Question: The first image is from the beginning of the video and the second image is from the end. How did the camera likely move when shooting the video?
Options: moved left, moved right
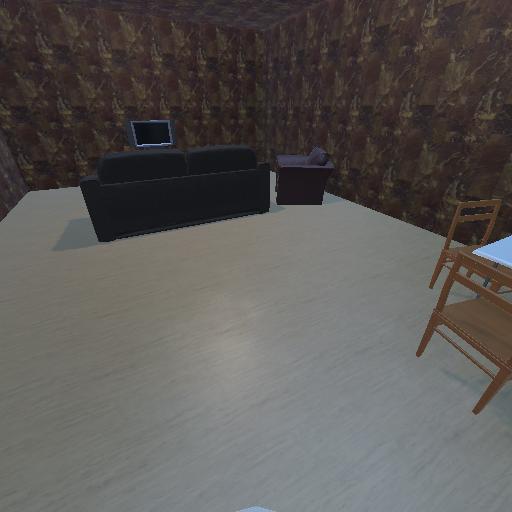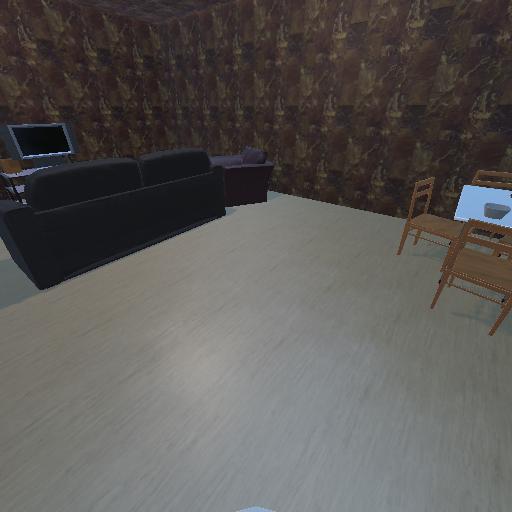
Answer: moved left